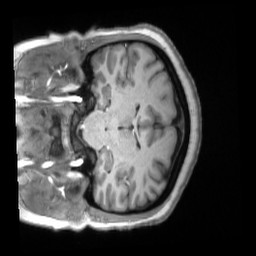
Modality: T1w
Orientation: coronal
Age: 35
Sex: female
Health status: ill
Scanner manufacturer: siemens
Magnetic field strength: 3 T
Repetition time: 2.2 s
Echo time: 0.00157 s